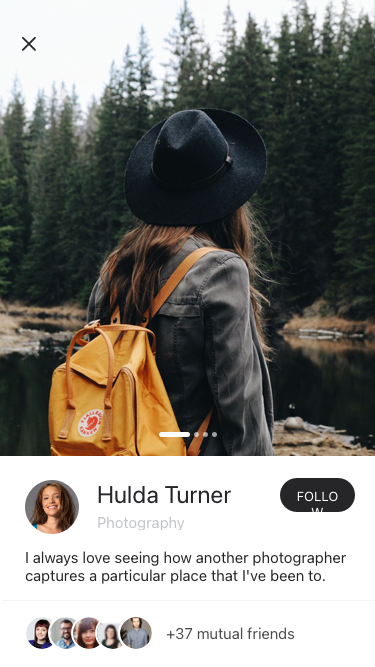
Text in this UI design:
+37 mutual friends
Photography
I always love seeing how another photographer captures a particular place that I've been to.
Hulda Turner
Follow